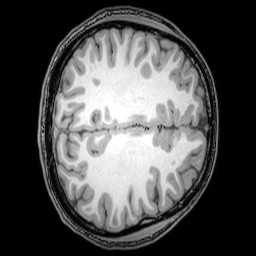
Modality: T1w
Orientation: axial
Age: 21
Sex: female
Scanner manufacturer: philips
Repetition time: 0.008126 s
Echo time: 0.00372 s